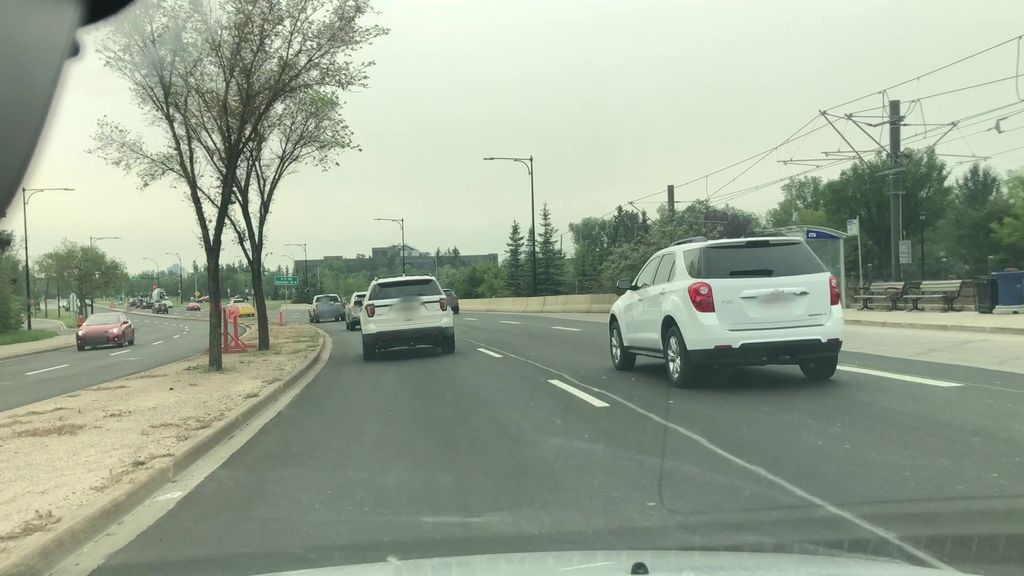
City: edmonton